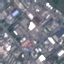
Label: Industrial